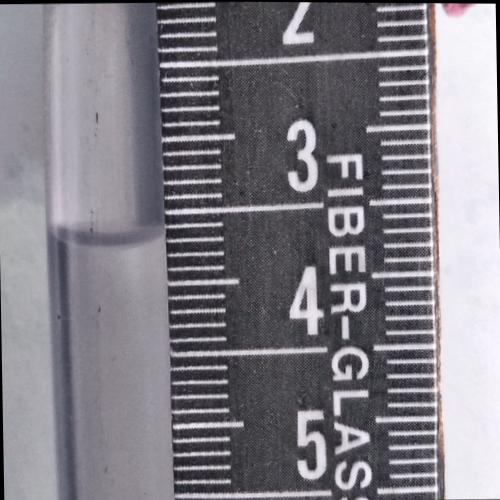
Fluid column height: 3.7 cm